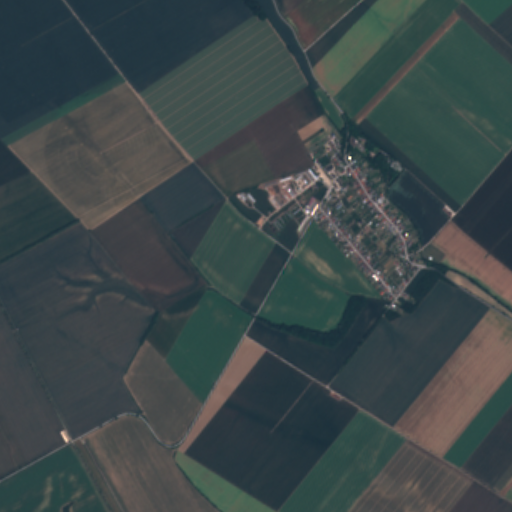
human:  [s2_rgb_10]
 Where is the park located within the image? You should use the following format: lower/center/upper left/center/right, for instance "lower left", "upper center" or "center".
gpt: The park is located in the upper right of the image.
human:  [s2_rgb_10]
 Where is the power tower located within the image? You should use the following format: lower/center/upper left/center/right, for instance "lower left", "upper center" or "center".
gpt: The power tower is located in the lower right of the image.
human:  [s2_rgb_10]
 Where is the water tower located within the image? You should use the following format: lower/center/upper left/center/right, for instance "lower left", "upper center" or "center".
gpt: The water tower is located in the upper center of the image.
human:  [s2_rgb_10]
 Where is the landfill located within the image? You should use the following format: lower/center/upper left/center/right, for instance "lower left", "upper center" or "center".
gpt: There is no landfill in the image.